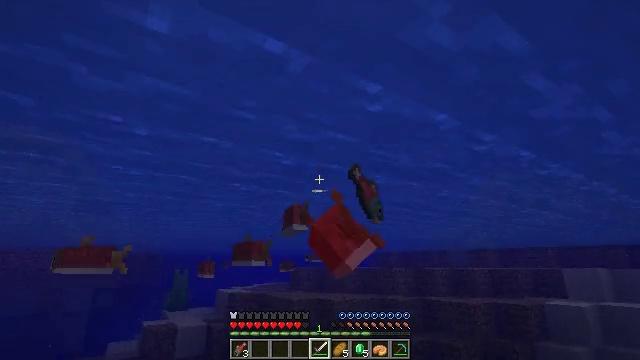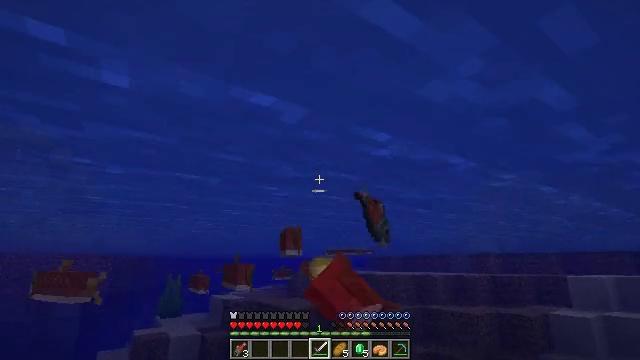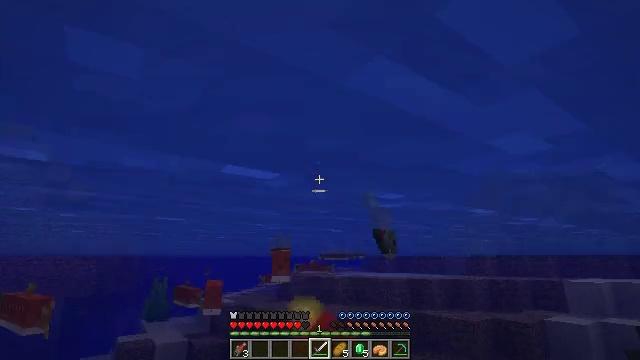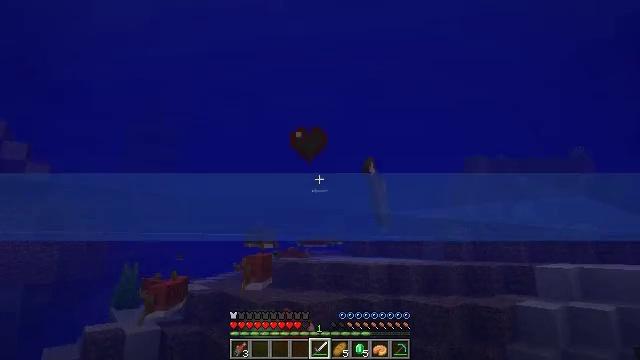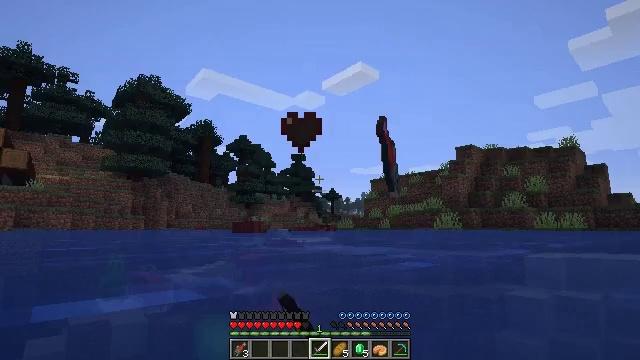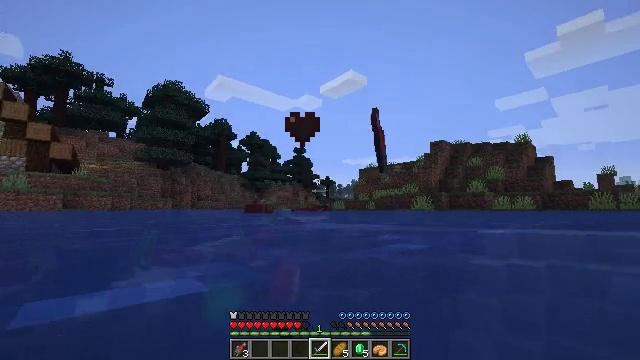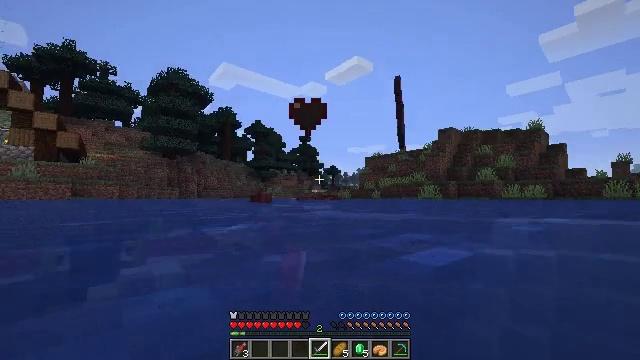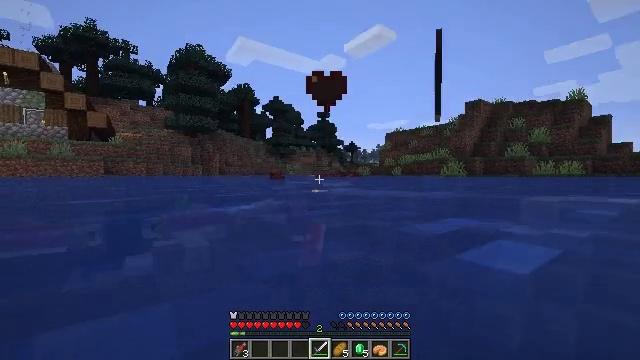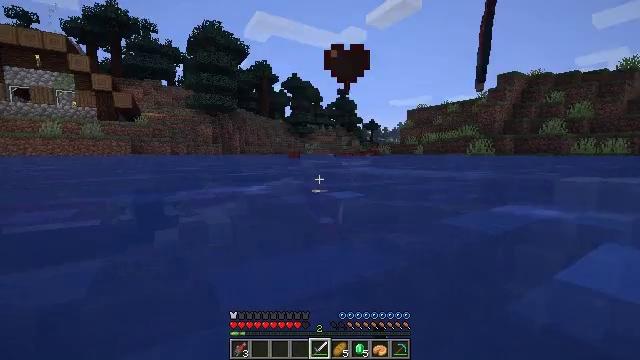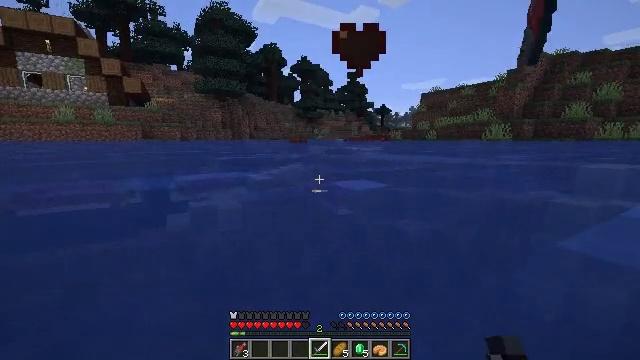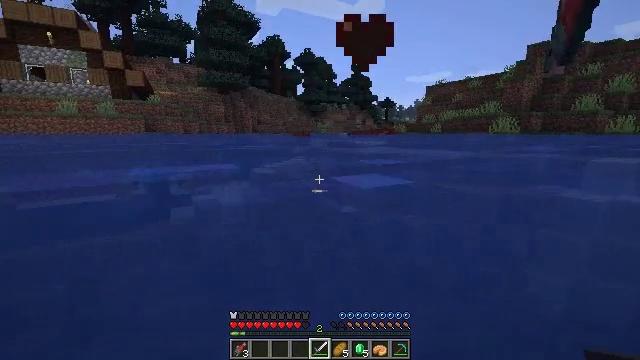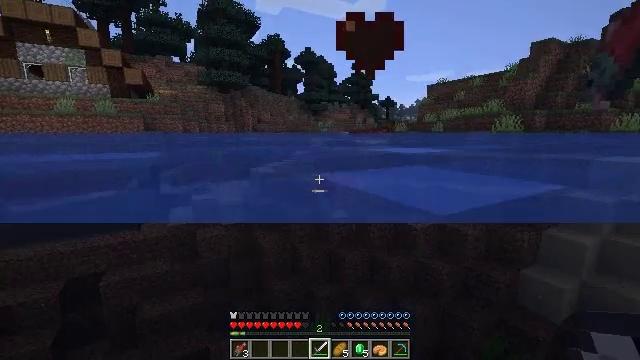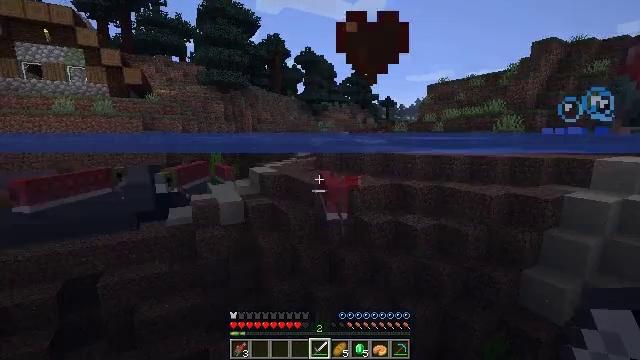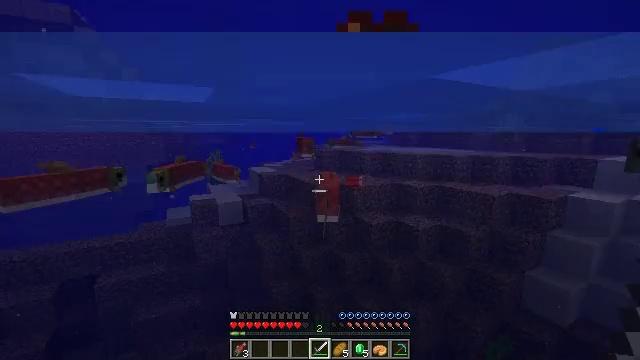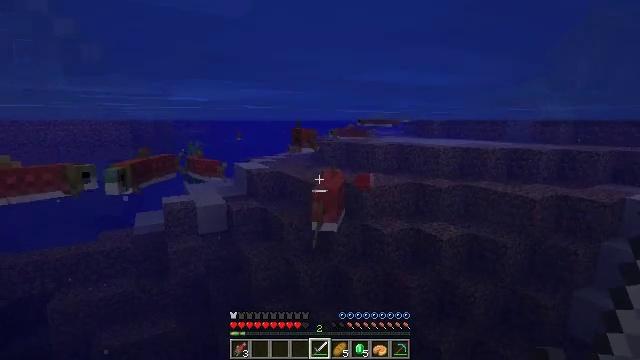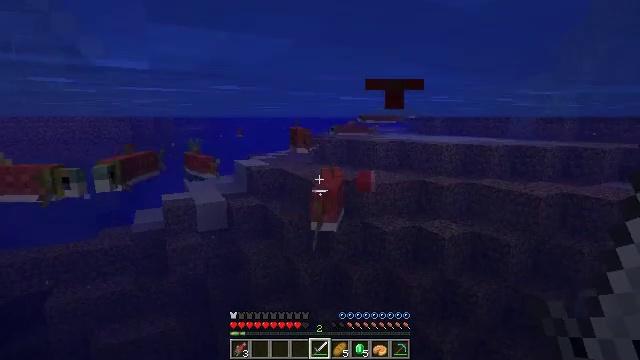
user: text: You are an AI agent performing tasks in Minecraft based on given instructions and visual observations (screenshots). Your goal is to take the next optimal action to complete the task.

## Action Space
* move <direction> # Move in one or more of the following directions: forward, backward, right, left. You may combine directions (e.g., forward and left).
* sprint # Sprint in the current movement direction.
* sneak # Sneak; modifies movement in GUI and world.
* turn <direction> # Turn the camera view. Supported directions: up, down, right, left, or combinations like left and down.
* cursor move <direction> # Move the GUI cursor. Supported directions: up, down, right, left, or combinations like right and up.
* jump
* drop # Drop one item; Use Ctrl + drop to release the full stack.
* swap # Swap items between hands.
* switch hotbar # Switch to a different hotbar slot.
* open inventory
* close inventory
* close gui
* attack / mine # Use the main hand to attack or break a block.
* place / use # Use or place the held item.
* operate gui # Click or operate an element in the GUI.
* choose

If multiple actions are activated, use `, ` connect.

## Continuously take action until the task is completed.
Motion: motion action
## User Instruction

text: Kill the salmon.
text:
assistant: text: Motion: move forward
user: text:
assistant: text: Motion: move forward, turn right and down
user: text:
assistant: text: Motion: move forward, turn right and down, attack / mine
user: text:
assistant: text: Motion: move forward, turn right and down, attack / mine
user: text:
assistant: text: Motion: move forward, turn down, attack / mine
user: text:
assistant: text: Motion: move forward, turn left and down
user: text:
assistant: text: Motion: move forward, turn left and down
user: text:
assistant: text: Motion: move forward, turn left and down
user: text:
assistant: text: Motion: move forward, turn left and down
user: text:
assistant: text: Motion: move forward, turn down
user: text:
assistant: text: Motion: move forward
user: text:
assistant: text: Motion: move forward
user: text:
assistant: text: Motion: move forward
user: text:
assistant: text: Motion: move forward and move right
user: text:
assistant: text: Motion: move forward and move right
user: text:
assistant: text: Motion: move forward and move right
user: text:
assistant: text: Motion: move forward and move right
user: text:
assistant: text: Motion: move forward and move right
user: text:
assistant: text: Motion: move forward and move right, turn left
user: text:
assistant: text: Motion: move forward and move right, turn left
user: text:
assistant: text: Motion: move forward and move right, attack / mine
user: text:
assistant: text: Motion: move forward and move right, attack / mine
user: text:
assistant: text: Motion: move forward and move right, attack / mine
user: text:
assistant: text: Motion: move forward and move right
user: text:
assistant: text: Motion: move forward and move right, turn up
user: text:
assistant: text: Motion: move forward and move right
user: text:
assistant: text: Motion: move forward and move right, turn left
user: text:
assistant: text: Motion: move forward and move right, turn left
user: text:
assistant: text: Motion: move forward and move right, turn left
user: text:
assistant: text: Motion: move forward and move right, turn left